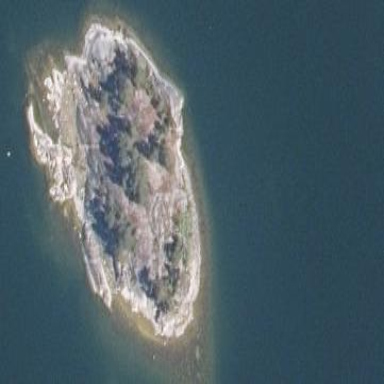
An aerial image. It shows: Islet along the coastline.